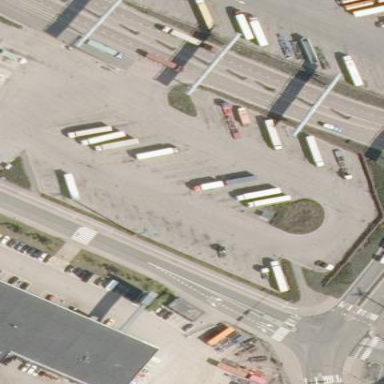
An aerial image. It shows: Parking area with surface.